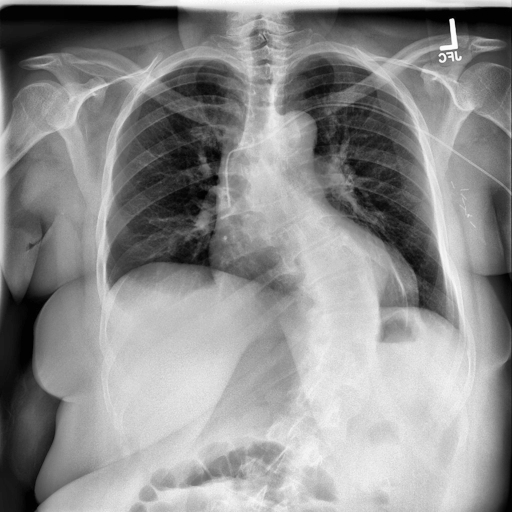
Finding: NORMAL